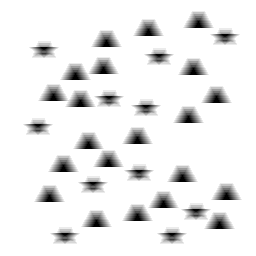
Squares: 0
Triangles: 21
Stars: 11
Total shapes: 32